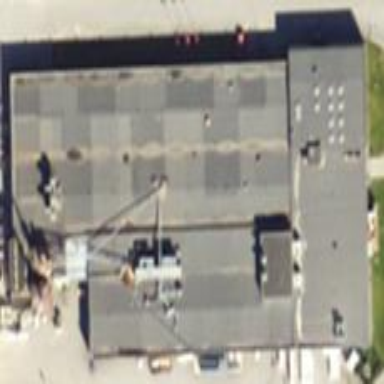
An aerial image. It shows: Industrial building.